Question: I can't get the 'grid-template-rows' to work with 'fr' units. I can get the row height to change with other units like pixels but not with 'fr' units.
I don't understand why this isn't working as the 'fr' units are working with 'grid-template-columns'.
'''
.grid-container {
display: grid;
grid-template-columns: 1fr 1fr 1fr 1fr 1fr 1fr;
grid-template-rows: 1fr 1fr 1fr 1fr 1fr;
grid-gap: 5px;
text-align: center;
}
'''
'''
<div class="grid-container">
<div class="item"> 1 </div>
<div class="item"> 2 </div>
<div class="item"> 3 </div>
<div class="item"> 4 </div>
<div class="item"> 5 </div>
<div class="item"> 6 </div>
<div class="item"> 7 </div>
<div class="item"> 8 </div>
<div class="item"> 9 </div>
<div class="item"> 10 </div>
<div class="item"> 11 </div>
<div class="item"> 12 </div>
<div class="item"> 13 </div>
<div class="item"> 14 </div>
<div class="item"> 15 </div>
<div class="item"> 16 </div>
<div class="item"> 17 </div>
<div class="item"> 18 </div>
<div class="item"> 19 </div>
<div class="item"> 20 </div>
<div class="item"> 21 </div>
<div class="item"> 22 </div>
<div class="item"> 23 </div>
<div class="item"> 24 </div>
<div class="item"> 25 </div>
<div class="item"> 26 </div>
<div class="item"> 27 </div>
<div class="item"> 28 </div>
<div class="item"> 29 </div>
<div class="item"> 30 </div>
</div>
'''
This is a template to illustrate the result.
I am not sure why some of the blocks are missing on the bottom diagram.

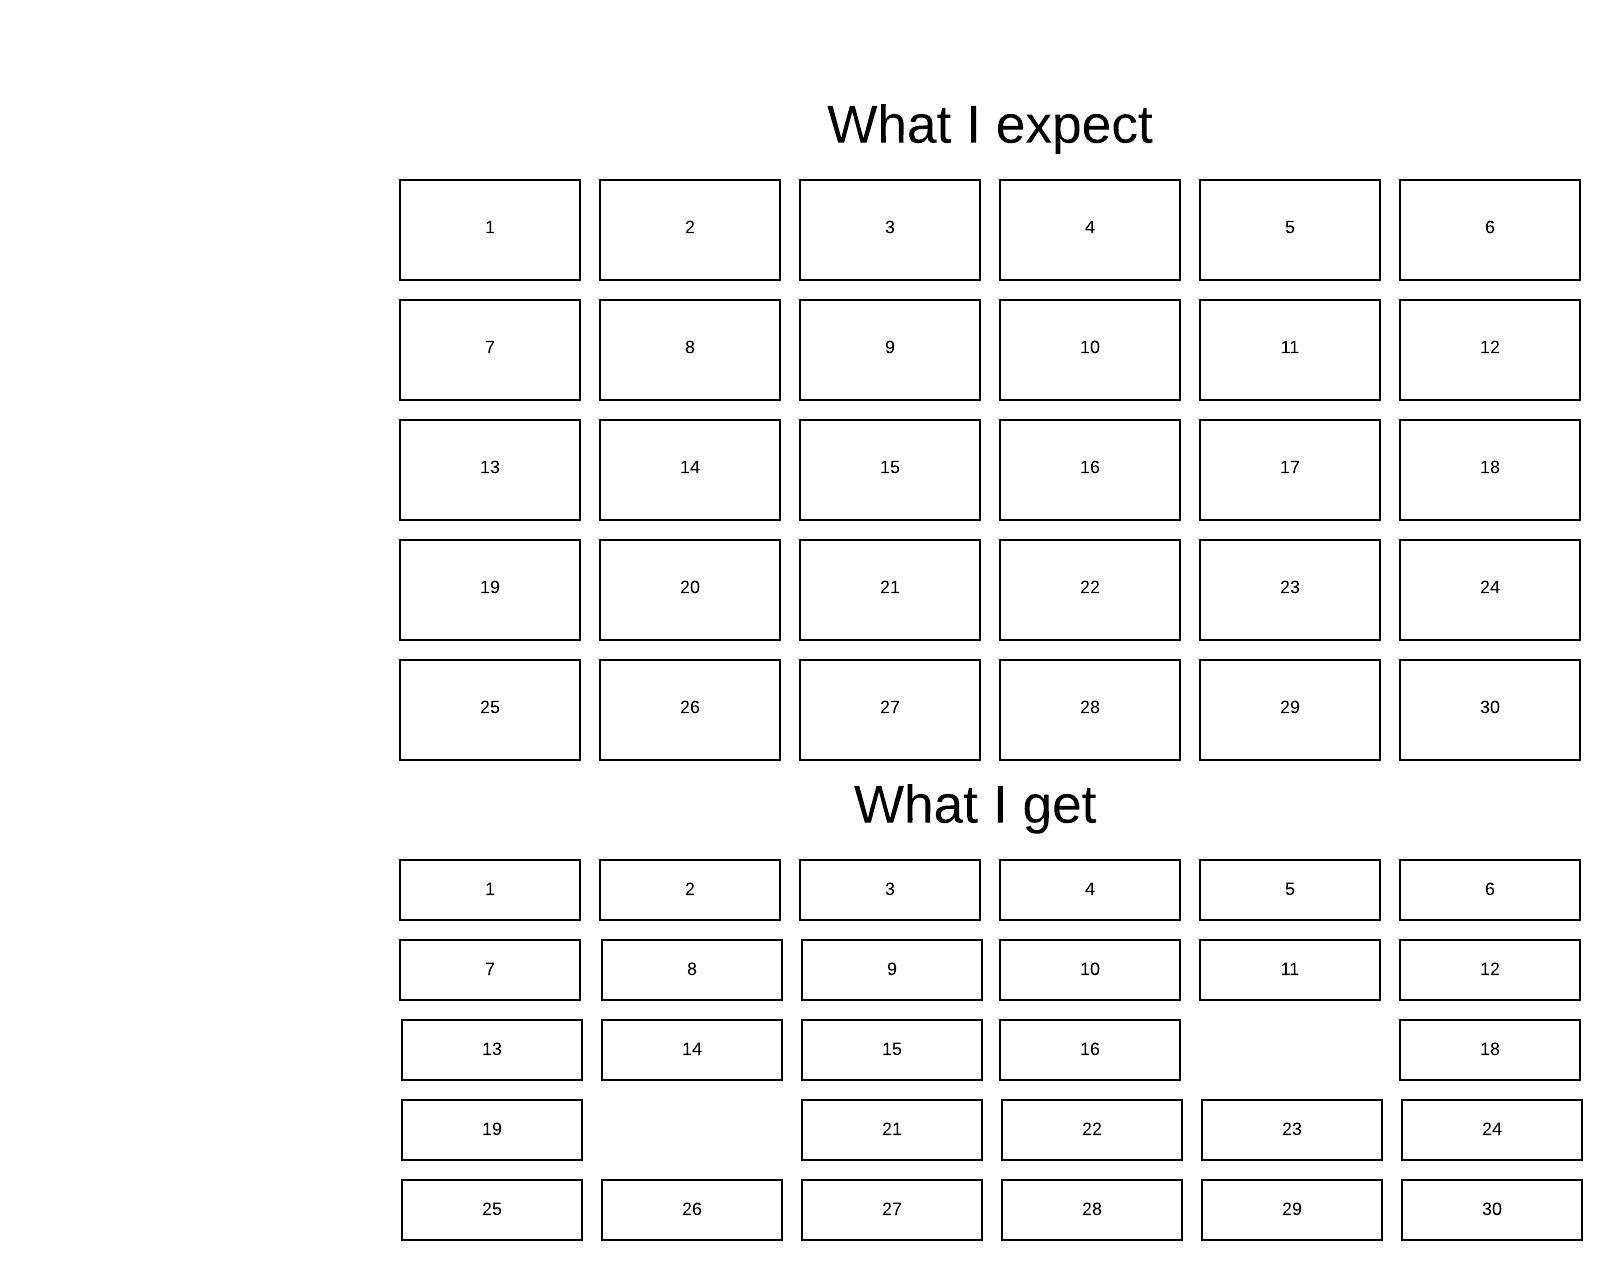
Answer: Your container has no extra height. So there's no free space for the 'fr' unit to distribute.
Set a height to the container (e.g., 'height: 100vh').
'''
.grid-container {
display: grid;
grid-template-columns: 1fr 1fr 1fr 1fr 1fr 1fr;
grid-template-rows: 1fr 1fr 1fr 1fr 1fr;
grid-gap: 5px;
text-align: center;
height: 100vh; /* new */
}
body {
margin: 0;
}
'''
'''
<div class="grid-container">
<div class="item"> 1 </div>
<div class="item"> 2 </div>
<div class="item"> 3 </div>
<div class="item"> 4 </div>
<div class="item"> 5 </div>
<div class="item"> 6 </div>
<div class="item"> 7 </div>
<div class="item"> 8 </div>
<div class="item"> 9 </div>
<div class="item"> 10 </div>
<div class="item"> 11 </div>
<div class="item"> 12 </div>
<div class="item"> 13 </div>
<div class="item"> 14 </div>
<div class="item"> 15 </div>
<div class="item"> 16 </div>
<div class="item"> 17 </div>
<div class="item"> 18 </div>
<div class="item"> 19 </div>
<div class="item"> 20 </div>
<div class="item"> 21 </div>
<div class="item"> 22 </div>
<div class="item"> 23 </div>
<div class="item"> 24 </div>
<div class="item"> 25 </div>
<div class="item"> 26 </div>
<div class="item"> 27 </div>
<div class="item"> 28 </div>
<div class="item"> 29 </div>
<div class="item"> 30 </div>
</div>
'''
---
> I don't understand why this isn't working as the 'fr' units are working with 'grid-template-columns'.
Block elements consume the full width of their parent, by default. So you don't need to define 'width: 100%'.
Not so with height. Most elements are set by default to the height of their content ('height: auto'). So you need to define a height if you want the container to be taller than the content.
That's why the 'fr' units were working with 'grid-template-columns' but not 'grid-template-rows'.